Question: While i am working on gridview i faced following problems, any help will be appreciated,
When I load data to my gridview it loads all the 18 items. (Log.i it shows all the 18 items in my LogCat because of the if condition i have used ((object.getString("MainCategoryID")).equals("1")) ). but it loads 10 empty grids as well. why it loads other 10 empty grids.
Since there are only 18 items belongs to the MainCategoryID=1, it should load only 18 grids, but this loads 28 grids(that is because there are 28 items inside responseJson). I want to limit it to 18 grids and remove empty grids.
when i load it looks like this

ListFragment class
'''
public class PizzaFragment extends ListFragment implements OnTaskCompleted {
GridView grid;
@Override
public View onCreateView(LayoutInflater inflater, ViewGroup container,
Bundle savedInstanceState) {
View view = inflater.inflate(R.layout.menu_grid_main, container, false);
new PizzaMenuAsyncTask(getActivity(), this).execute();
mQuickReturnView = (TextView) view.findViewById(R.id.footer);
mQuickReturnView1 = (TextView) view.findViewById(R.id.footer1);
mQuickReturnView2 = (TextView) view.findViewById(R.id.footer2);
grid = (GridView) view.findViewById(R.id.grid);
return view;
}
@Override
public void onTaskCompleted(JSONArray responseJson) {
try {
String[] Description = new String[responseJson.length()];
String[] ImageURL = new String[responseJson.length()];
for (int i = 0; i < responseJson.length(); i++) {
JSONObject object = responseJson.getJSONObject(i);
if ((object.getString("MainCategoryID")).equals("1")) {
Log.i("MainCategoryID ", object.getString("MainCategoryID"));
ImageURL[i] = object.getString("ImageURL");
Log.i("MainCategoryID ", object.getString("Description"));
Description[i] = object.getString("Description");
CustomGrid adapter = new CustomGrid(getActivity(), Description,
ImageURL);
grid.setAdapter(adapter);
}
}
} catch (JSONException e) {
e.printStackTrace();
}
}
'''
CustomGrid class
'''
public class CustomGrid extends BaseAdapter {
private Context context;
private Context mContext;
private final String[] Description;
private final String[] ImageURL;
public CustomGrid(Context c, String[] Description, String[] ImageURL) {
this.context = c;
this.Description = Description;
this.ImageURL = ImageURL;
}
@Override
public int getCount() {
return Description.length;
}
@Override
public Object getItem(int position) {
return Description[position];
}
@Override
public long getItemId(int position) {
return position;
}
@Override
public View getView(int position, View convertView, ViewGroup parent) {
ViewHolder holder;
if (convertView == null) {
holder = new ViewHolder();
convertView = LayoutInflater.from(context).inflate(
R.layout.fragment_pizza, parent, false);
holder.ivImage = (ImageView) convertView
.findViewById(R.id.grid_image);
holder.tvHeader = (TextView) convertView
.findViewById(R.id.grid_text);
convertView.setTag(holder);
} else {
holder = (ViewHolder) convertView.getTag();
}
holder.tvHeader.setText(Description[position]);
Picasso.with(this.context).load(ImageURL[position]).into(holder.ivImage);
return convertView;
}
private class ViewHolder {
private TextView tvHeader;
private ImageView ivImage;
}
}
'''
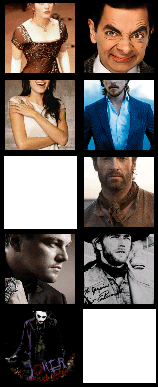
Answer: It's because in the 'getCount()' method of your CustomGrid class, you're returning the size of the 'Description[]' array; and 'String[] Description = new String[responseJson.length()];', together with 'CustomGrid adapter = new CustomGrid(getActivity(), Description, ImageURL);' in your ListFragment class caused the grid to see 28 items ('Description[]' array's size) instead of 18 items that have '"MainCategoryID"' of '1'.
You might want to rewrite your 'public void onTaskCompleted(JSONArray responseJson)' method so that you only store the descriptions and image URLs for the items that match your criteria. Moreover
'''
CustomGrid adapter = new CustomGrid(getActivity(), Description, ImageURL);
grid.setAdapter(adapter);
'''
can be outside of the loop, after you have your data in place already.
I went ahead and rewrite your code for you below:
'''
public class PizzaFragment extends ListFragment implements OnTaskCompleted {
GridView grid;
@Override
public View onCreateView(LayoutInflater inflater, ViewGroup container,
Bundle savedInstanceState) {
View view = inflater.inflate(R.layout.menu_grid_main, container, false);
new PizzaMenuAsyncTask(getActivity(), this).execute();
mQuickReturnView = (TextView) view.findViewById(R.id.footer);
mQuickReturnView1 = (TextView) view.findViewById(R.id.footer1);
mQuickReturnView2 = (TextView) view.findViewById(R.id.footer2);
grid = (GridView) view.findViewById(R.id.grid);
return view;
}
@Override
public void onTaskCompleted(JSONArray responseJson) {
try {
List<String> descriptions = new ArrayList<String>();
List<String> imageUrls = new ArrayList<String>();
for (int i = 0; i < responseJson.length(); ++i) {
JSONObject object = responseJson.getJSONObject(i);
if ((object.getString("MainCategoryID")).equals("1")) {
Log.i("ImageURL ", object.getString("ImageURL"));
imageUrls.add(object.getString("ImageURL"));
Log.i("Description ", object.getString("Description"));
descriptions.add(object.getString("Description"));
}
}
CustomGrid adapter = new CustomGrid(getActivity(), descriptions, imageUrls);
grid.setAdapter(adapter);
} catch (JSONException e) {
e.printStackTrace();
}
}
}
'''
and
'''
public class CustomGrid extends BaseAdapter {
private Context context;
private Context mContext;
private final List<String> descriptions;
private final List<String> imageUrls;
public CustomGrid(Context c, List<String> descriptions, List<String> imageUrls) {
this.context = c;
this.descriptions = descriptions;
this.imageUrls = imageUrls;
}
@Override
public int getCount() {
return descriptions.size();
}
@Override
public Object getItem(int position) {
return descriptions.get(position);
}
@Override
public long getItemId(int position) {
return position;
}
@Override
public View getView(int position, View convertView, ViewGroup parent) {
ViewHolder holder;
if (convertView == null) {
holder = new ViewHolder();
convertView = LayoutInflater.from(context).inflate(
R.layout.fragment_pizza, parent, false);
holder.ivImage = (ImageView) convertView
.findViewById(R.id.grid_image);
holder.tvHeader = (TextView) convertView
.findViewById(R.id.grid_text);
convertView.setTag(holder);
} else {
holder = (ViewHolder) convertView.getTag();
}
holder.tvHeader.setText(descriptions.get(position));
Picasso.with(this.context).load(imageUrls.get(position)).into(holder.ivImage);
return convertView;
}
private class ViewHolder {
private TextView tvHeader;
private ImageView ivImage;
}
}
'''
Note: I switched to using 'List' instead of 'Array', and fixed some code style issues. I did not test this though. You should try the example yourself and consult the documentation for more information as well. Also read <URL> for good Java style guidelines.